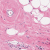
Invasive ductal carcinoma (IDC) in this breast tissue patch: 1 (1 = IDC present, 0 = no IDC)